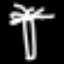
Label: palm tree